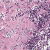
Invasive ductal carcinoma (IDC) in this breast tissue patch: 1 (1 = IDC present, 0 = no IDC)